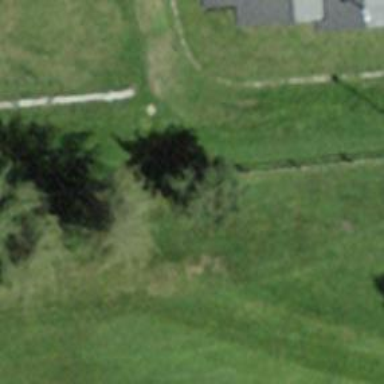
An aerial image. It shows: Needle-leaved tree in natural setting.